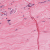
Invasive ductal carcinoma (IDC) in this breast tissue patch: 0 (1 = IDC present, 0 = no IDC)